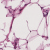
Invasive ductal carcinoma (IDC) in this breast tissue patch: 0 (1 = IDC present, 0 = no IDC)